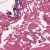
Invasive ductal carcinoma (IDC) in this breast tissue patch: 0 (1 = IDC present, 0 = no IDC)